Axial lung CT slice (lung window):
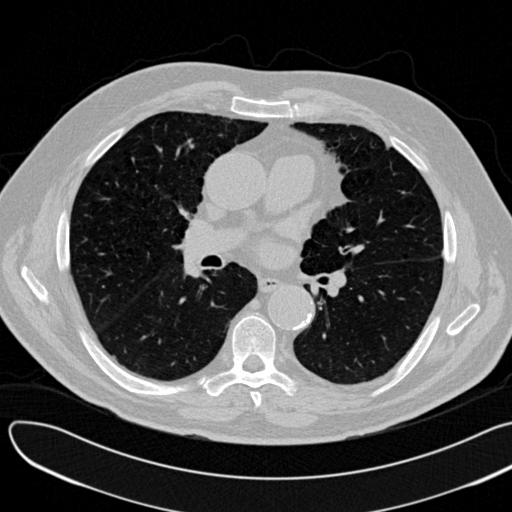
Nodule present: no